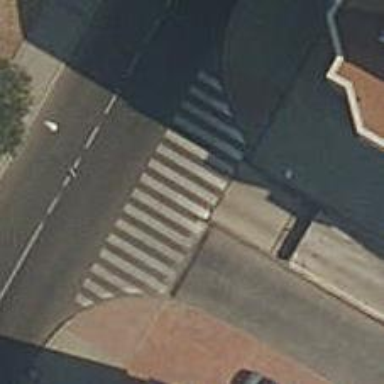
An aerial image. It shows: Pedestrian road.